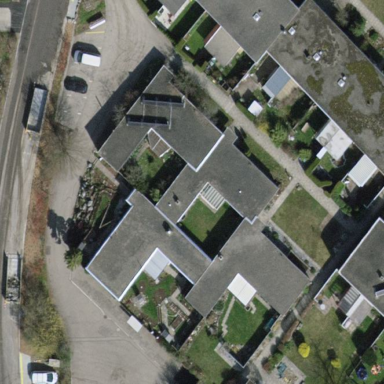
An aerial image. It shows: Flat roof terrace building.